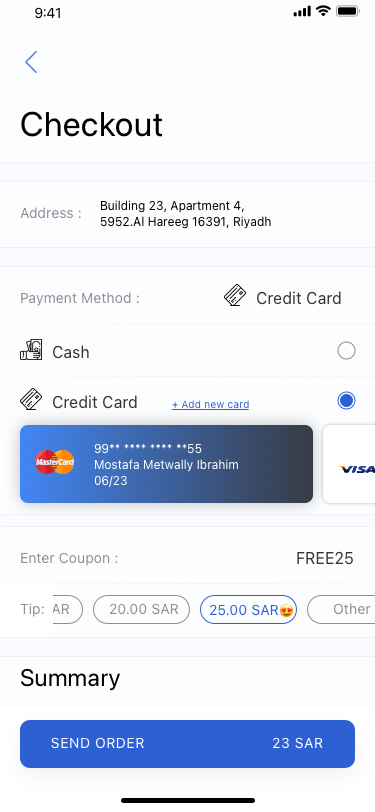
Text in this UI design:
Address :
Building 23, Apartment 4,
5952.Al Hareeg 16391, Riyadh
Payment Method :
Credit Card
Cash
Credit Card
+ Add new card
99** **** **** **55 Mostafa Metwally Ibrahim
06/23
Enter Coupon :
15.00 SAR
20.00 SAR
25.00 SAR😍
Other
Tip:
FREE25
Estimated Cost:
23 SAR
Delivery Cost:
15 SAR
Tip:
0 SAR
Coupon:
10 SAR
Summary
Checkout
SEND ORDER
23 SAR